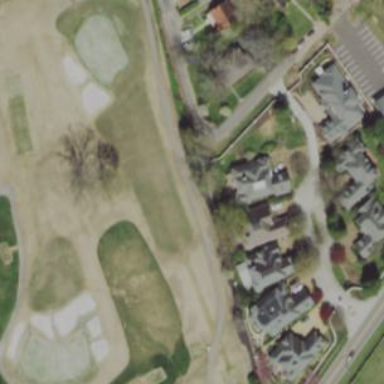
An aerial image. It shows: Grassy area designated as golf fairway.